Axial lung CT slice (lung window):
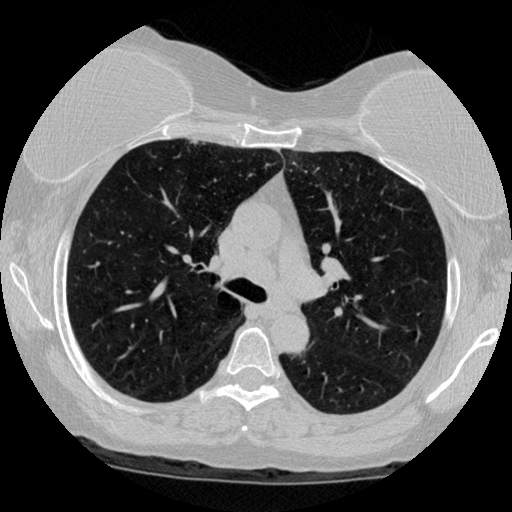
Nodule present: no